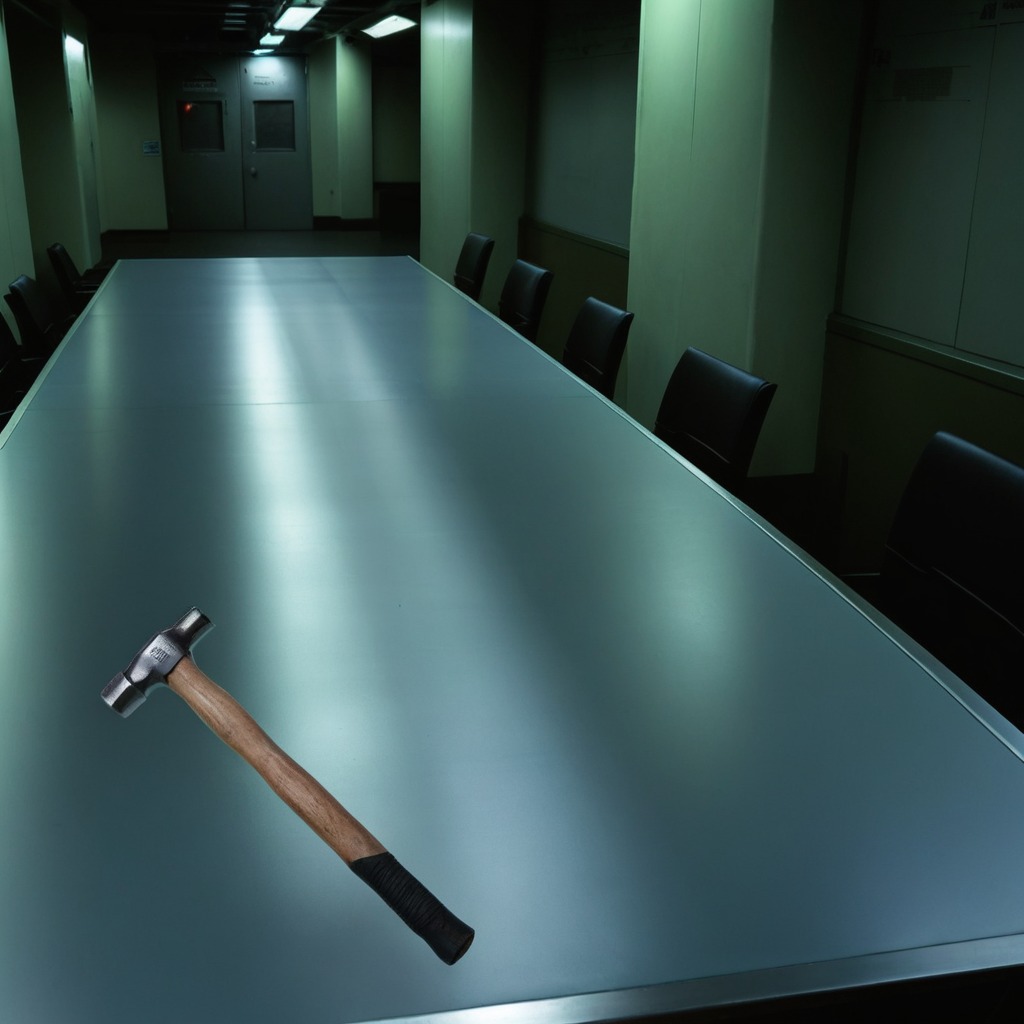
A hammer lying on the table in the railway signal maintenance room